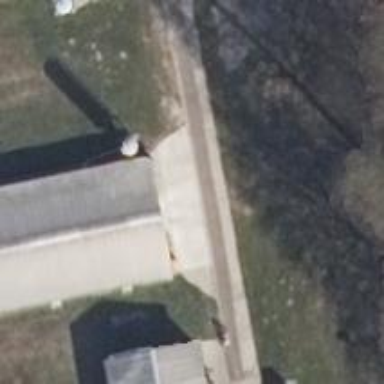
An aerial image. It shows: Silo.